Question: Count the number of objects in the diagram.
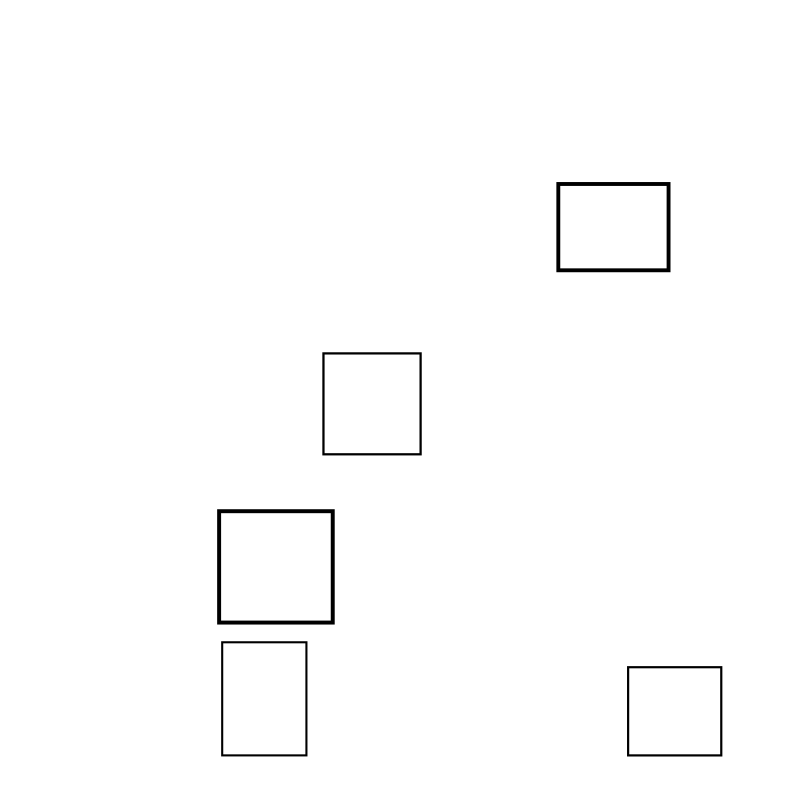
Answer: 5